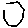
Label: hexagon